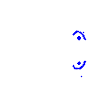
Particle: kaon